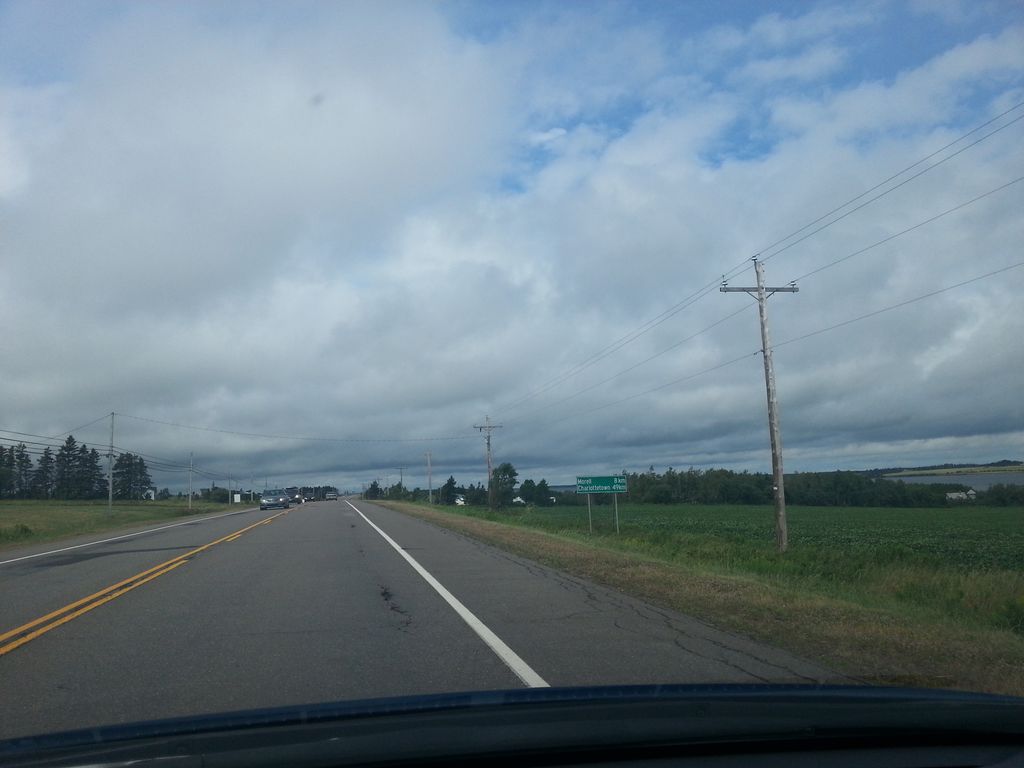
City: charlottetown